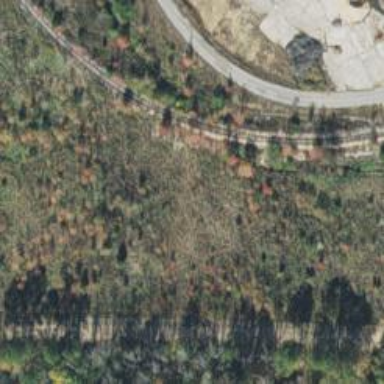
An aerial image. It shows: Rail spur service.